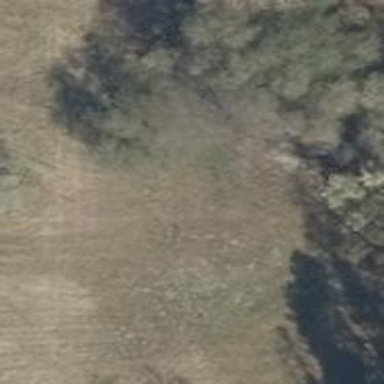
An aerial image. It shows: Hunting stand.